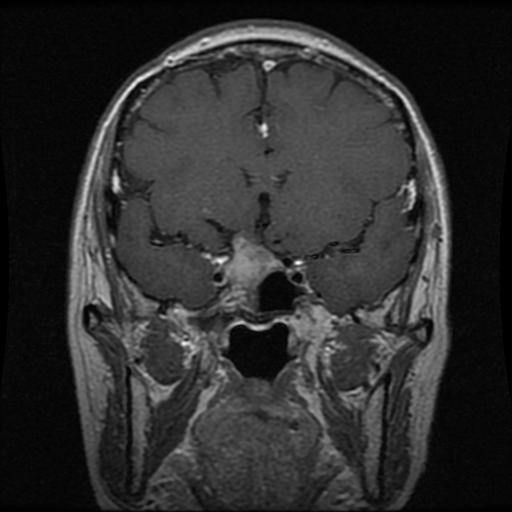
Label: pituitary